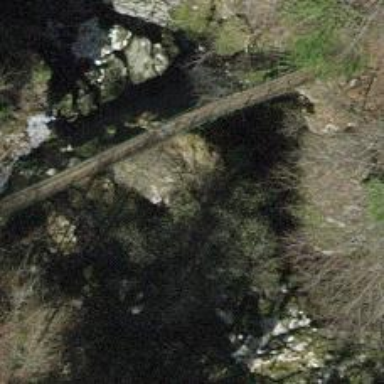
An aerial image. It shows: Path on bridge.